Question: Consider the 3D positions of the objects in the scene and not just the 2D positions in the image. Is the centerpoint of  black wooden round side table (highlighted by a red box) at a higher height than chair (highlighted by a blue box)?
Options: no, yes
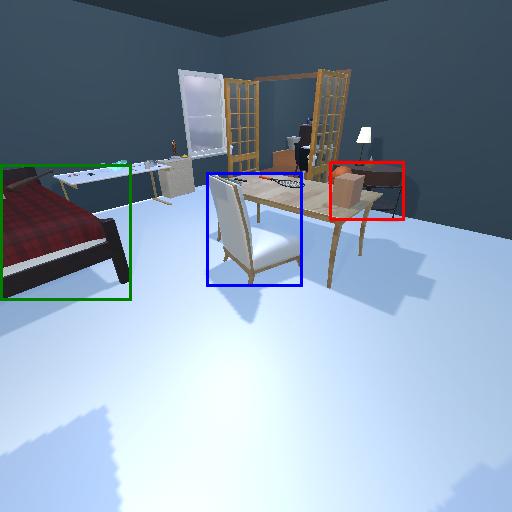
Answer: no